Aerial crown-view tile of a tropical tree (Barro Colorado Island, Panama), acquired 20240813:
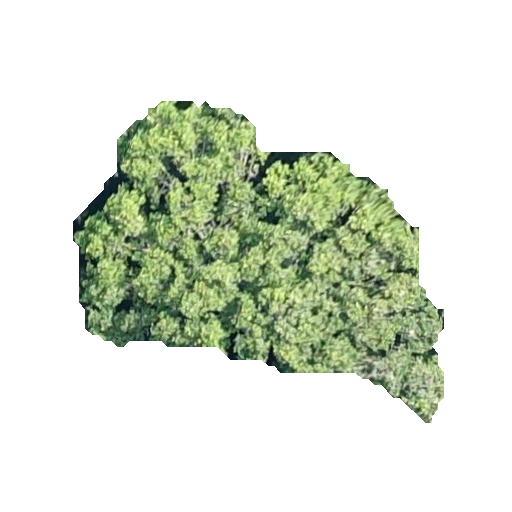
Species: Poulsenia armata
GBIF accepted scientific name: Poulsenia armata
Crown area: 111.143 m²